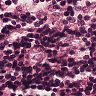
Metastatic tissue present: no